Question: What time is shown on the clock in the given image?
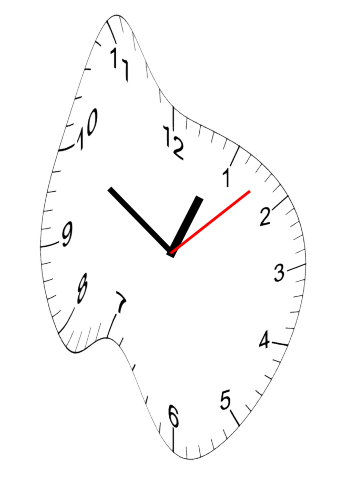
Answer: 12:50:08